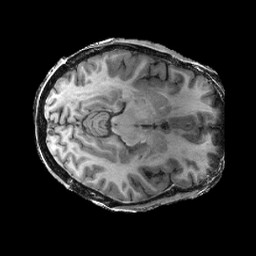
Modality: T1w
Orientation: axial
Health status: ill
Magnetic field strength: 3 T